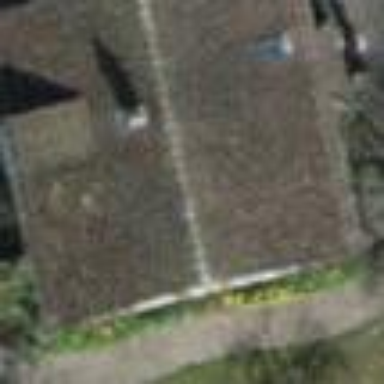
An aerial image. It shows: Building with tile roof.